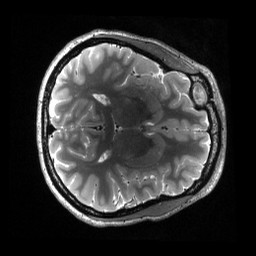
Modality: T2w
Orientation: axial
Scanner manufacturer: siemens
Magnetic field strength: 3 T
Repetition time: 3.2 s
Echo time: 0.563 s